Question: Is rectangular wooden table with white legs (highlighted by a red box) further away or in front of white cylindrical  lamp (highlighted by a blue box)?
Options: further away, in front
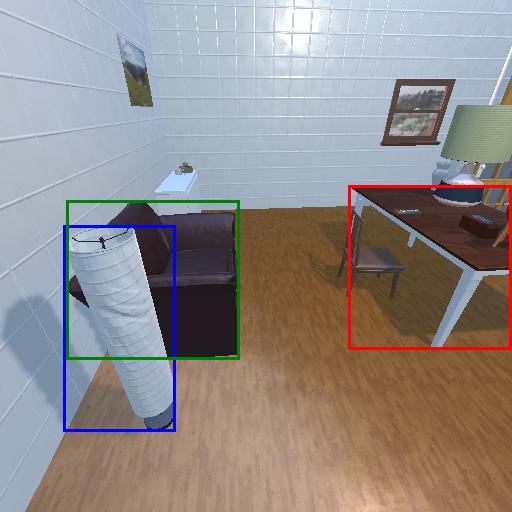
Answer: further away